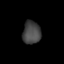
Tissue: lung
Cell type: Epithelial cells
Senescence score: 0.233
Nuclear area (px): 410
Mean DAPI intensity: 67.868